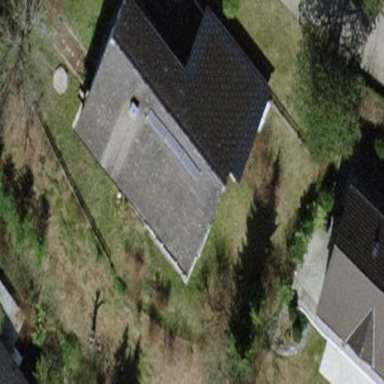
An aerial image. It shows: Detached building with gabled roof.